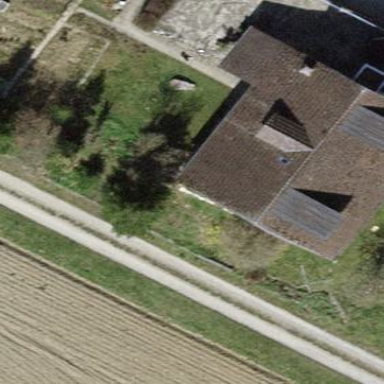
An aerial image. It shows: Farm building with gabled roof.